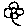
Label: flower